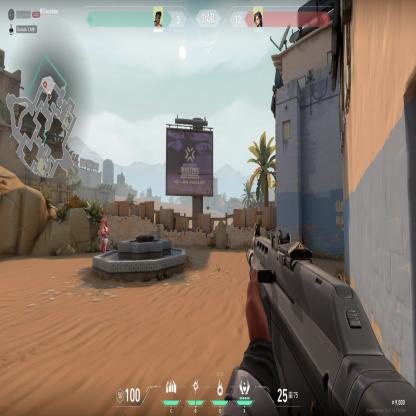
Label: enemy